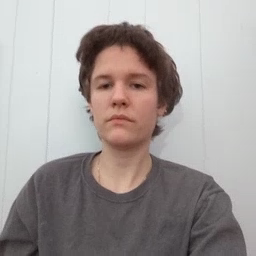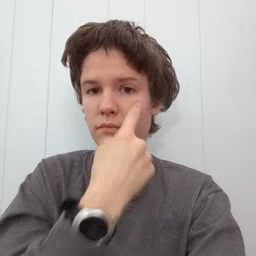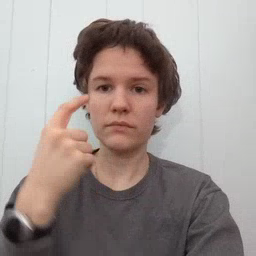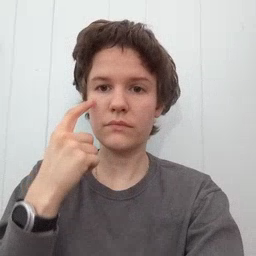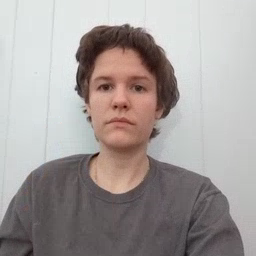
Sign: eye